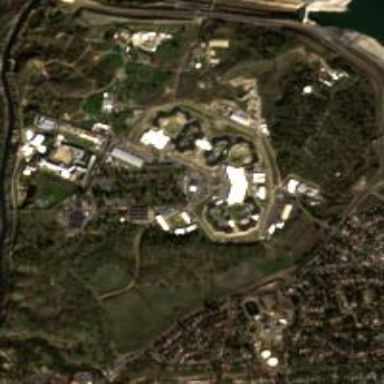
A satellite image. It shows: Prison.